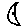
Label: moon